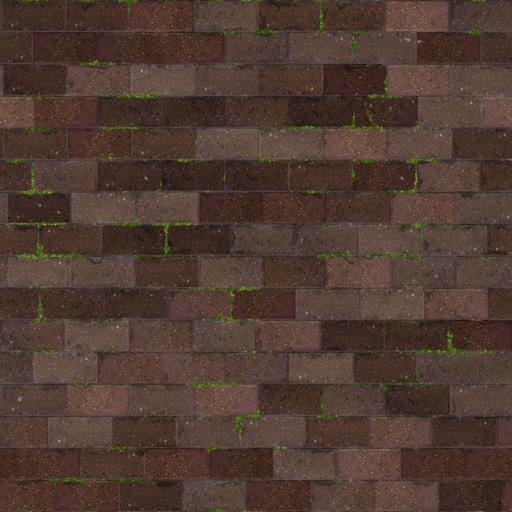
Tags: old pavement paving stones road